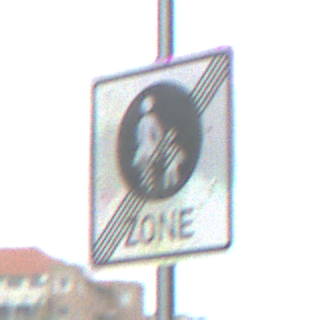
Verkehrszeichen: EndeFussgaengerzone
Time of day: Midday
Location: Roofed (Beach)
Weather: Overcast
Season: NotSpecified
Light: Natural